Question: If you take a look at <URL> in Chrome and click the Trigger text with the js console open you will see this:

What is the reason of all those 'with' blocks and what is it's value?
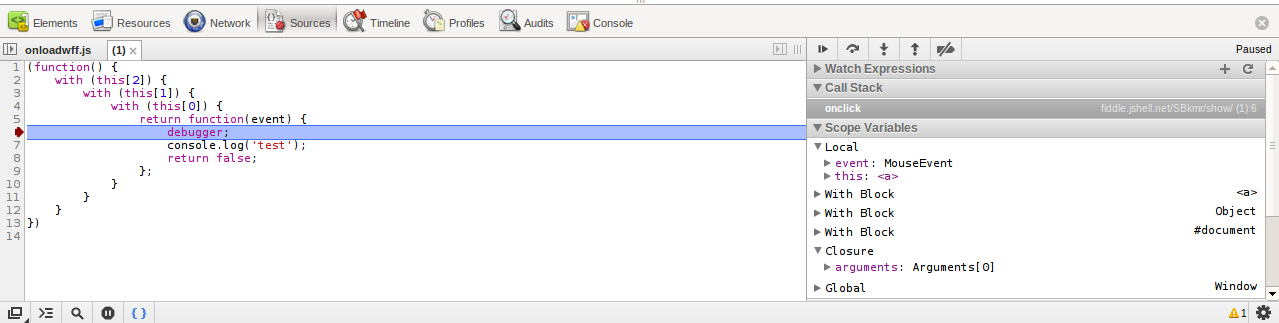
Answer: It looks to me as if it's how the browser creates a function for the event handler when it's specified as an HTML "onclick" attribute. I what that does is:
- - '<a>'
That is, 'this[0]' is the '<a>' element itself, 'this[1]' looks like an empty Object instance, and 'this[2]' is the document object. What this means is that in code you write as part of an "onfoo" event handler attribute (and code in any ordinary event handler bound from straight JavaScript code), it's possible to refer to the properties of the target element (the element for which you're setting the attribute) and the properties of the document element
If you change the code a little:
'''
$('<a href=# onclick="console.log(baseURI);"> ...
'''
then you get the value of the "baseURI" property of the '<a>' element. No need to prefix "baseURI" with anything that explicitly refers to the DOM node for the '<a>' element; it's just "there" as if it were declared with 'var' in some enclosing scope.
(checking w3c specs now ...) -- I haven't found anything that stipulates what symbols are supposed to be available to the script code in event handlers. This is really weird.
-- Firefox seems to do the same thing, though I don't see the explicit 'with' statements anywhere.